Aerial crown-view tile of a tropical tree (Barro Colorado Island, Panama), acquired 20250512:
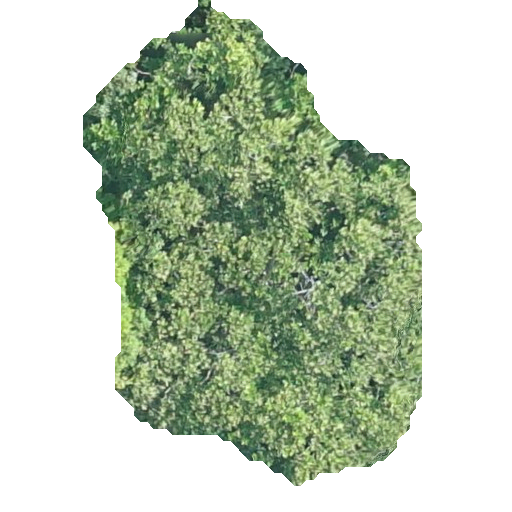
Species: Anacardium excelsum
GBIF accepted scientific name: Anacardium excelsum
Crown area: 167.186 m²